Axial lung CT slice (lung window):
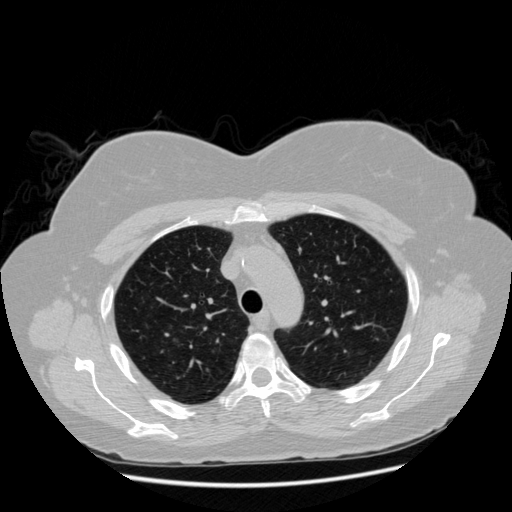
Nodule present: no